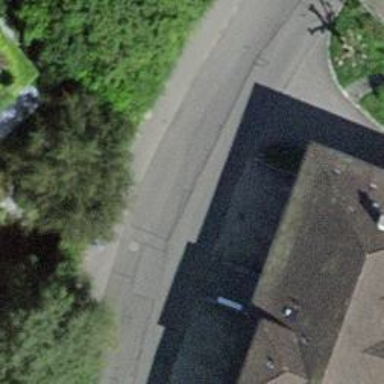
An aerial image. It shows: Residential road with asphalt surface and sidewalk on the left.